Question: Why doesn't the col-sm-offset-2 line up button 'two' with the col-sm-2 labels above it in this form?

I have a lame fix for it using the empty label (see button 'one'), but I want to understand how to use cleaner code and make this right so all my forms don't have the kludge label in them for buttons.
'''
<form class="form-horizontal" role="form" action="/company/create" method="post">
<div class="form-group">
<%= label_tag(:name, 'Company name:', :class => 'control-label col-sm-2') %>
<div class="col-sm-4">
<%= text_field_tag(:name, @company.name, :class => 'form-control') %>
</div>
</div>
<div class="form-group">
<%= label_tag(:category, 'Category:', :class => 'control-label col-sm-2') %>
<div class = 'col-sm-4'>
<%= collection_select(nil, :category_id, Category.all, :id, :description, :include_blank => 'select') %>
</div>
</div>
<div class="form-group">
<%= label_tag(:x, '', :class => 'col-sm-2') %>
<div class='col-sm-2'>
<button type="submit" class="btn btn-primary">one</button>
</div>
</div>
<div class="form-group">
<button type="submit" class="btn btn-primary col-sm-offset-2">two</button>
</div>
</form>
'''
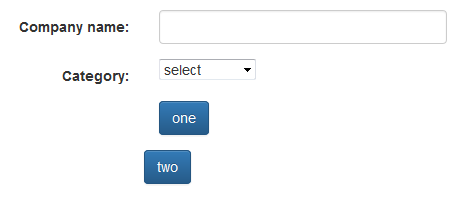
Answer: Step 1: build a DIV around your button.
Step 2: give that DIV the class of "col-sm-2 col-sm-offset-2".
Step 3: place your BUTTON inside that DIV
Step 4: give me feedback if that solved your issue.
'''
<div class="form-group">
<div class="col-sm-2 col-sm-offset-2">
<button type="submit" class="btn btn-primary">two</button>
</div>
</div>
'''